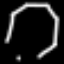
Label: octagon